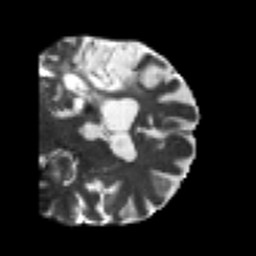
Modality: T2w
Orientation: coronal
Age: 68
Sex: male
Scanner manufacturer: siemens
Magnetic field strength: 3 T
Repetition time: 7.3 s
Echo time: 0.087 s